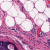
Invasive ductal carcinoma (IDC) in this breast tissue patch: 0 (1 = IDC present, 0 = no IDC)